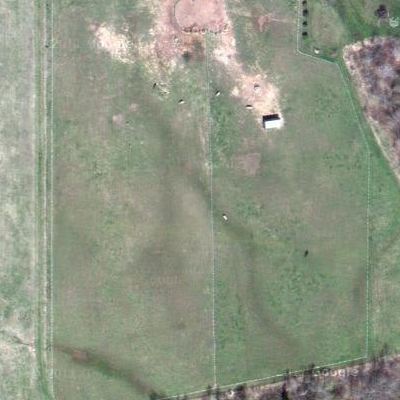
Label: Grass